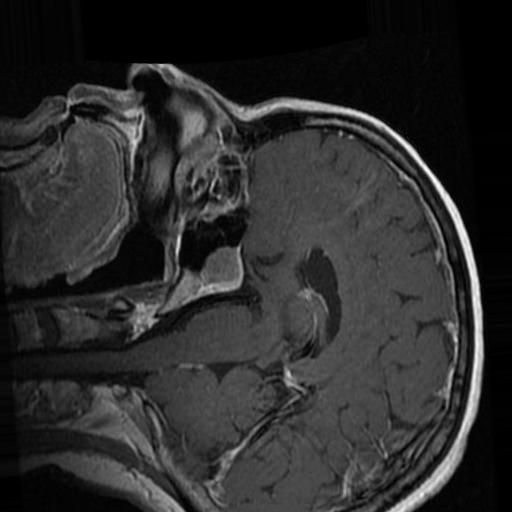
Label: brain_tumor